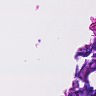
Metastatic tissue present: no